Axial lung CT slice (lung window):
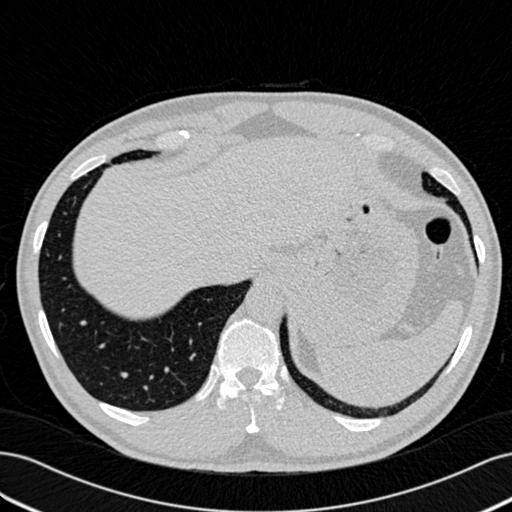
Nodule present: no